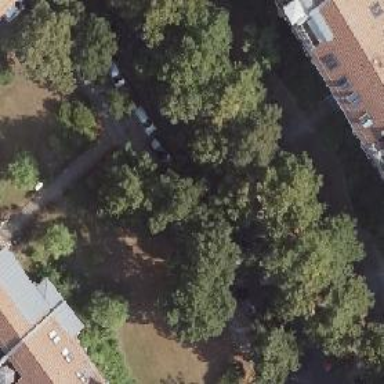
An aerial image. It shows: Avenue of deciduous broadleaved trees.